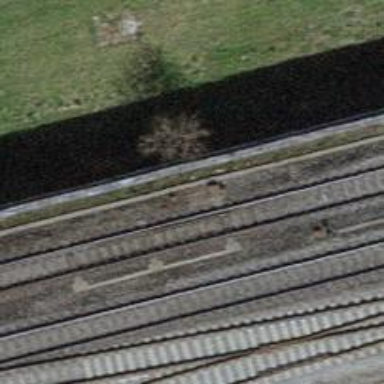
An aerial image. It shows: Railway switch.